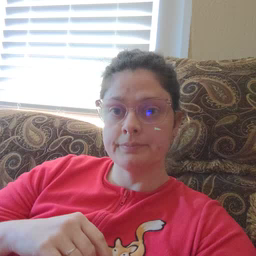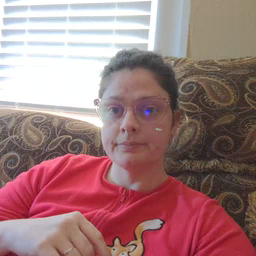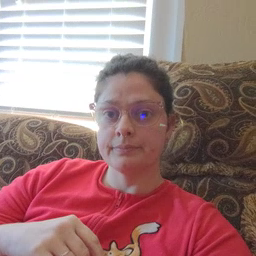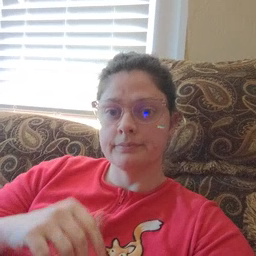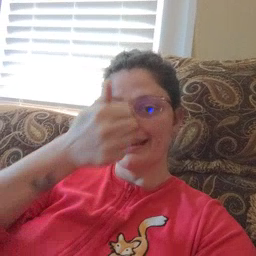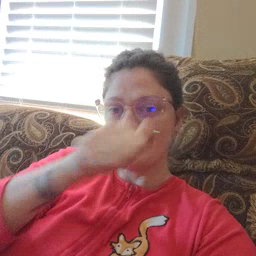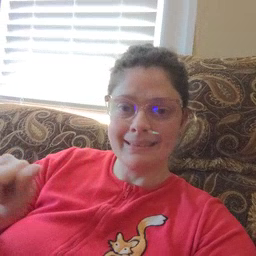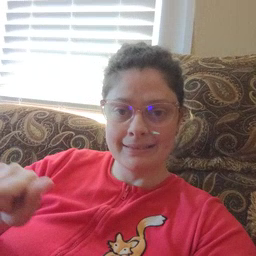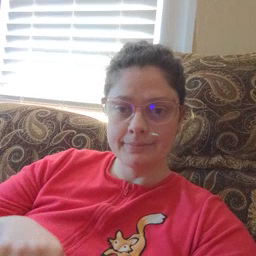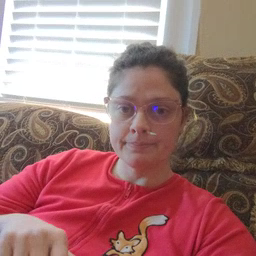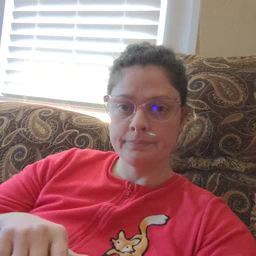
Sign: any